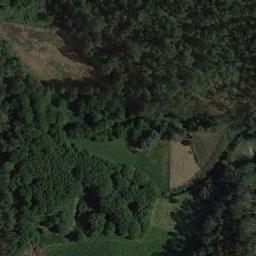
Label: forest